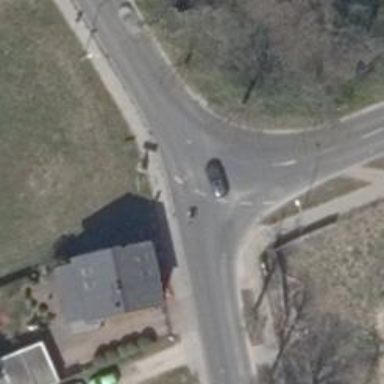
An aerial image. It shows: Tertiary road with asphalt surface. It has separate sidewalks on both sides.